Interaction volume radius: 5 \u00c5
Interaction volume height: 15 \u00c5
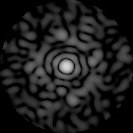
Disorder parameter: 0.8383